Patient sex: M
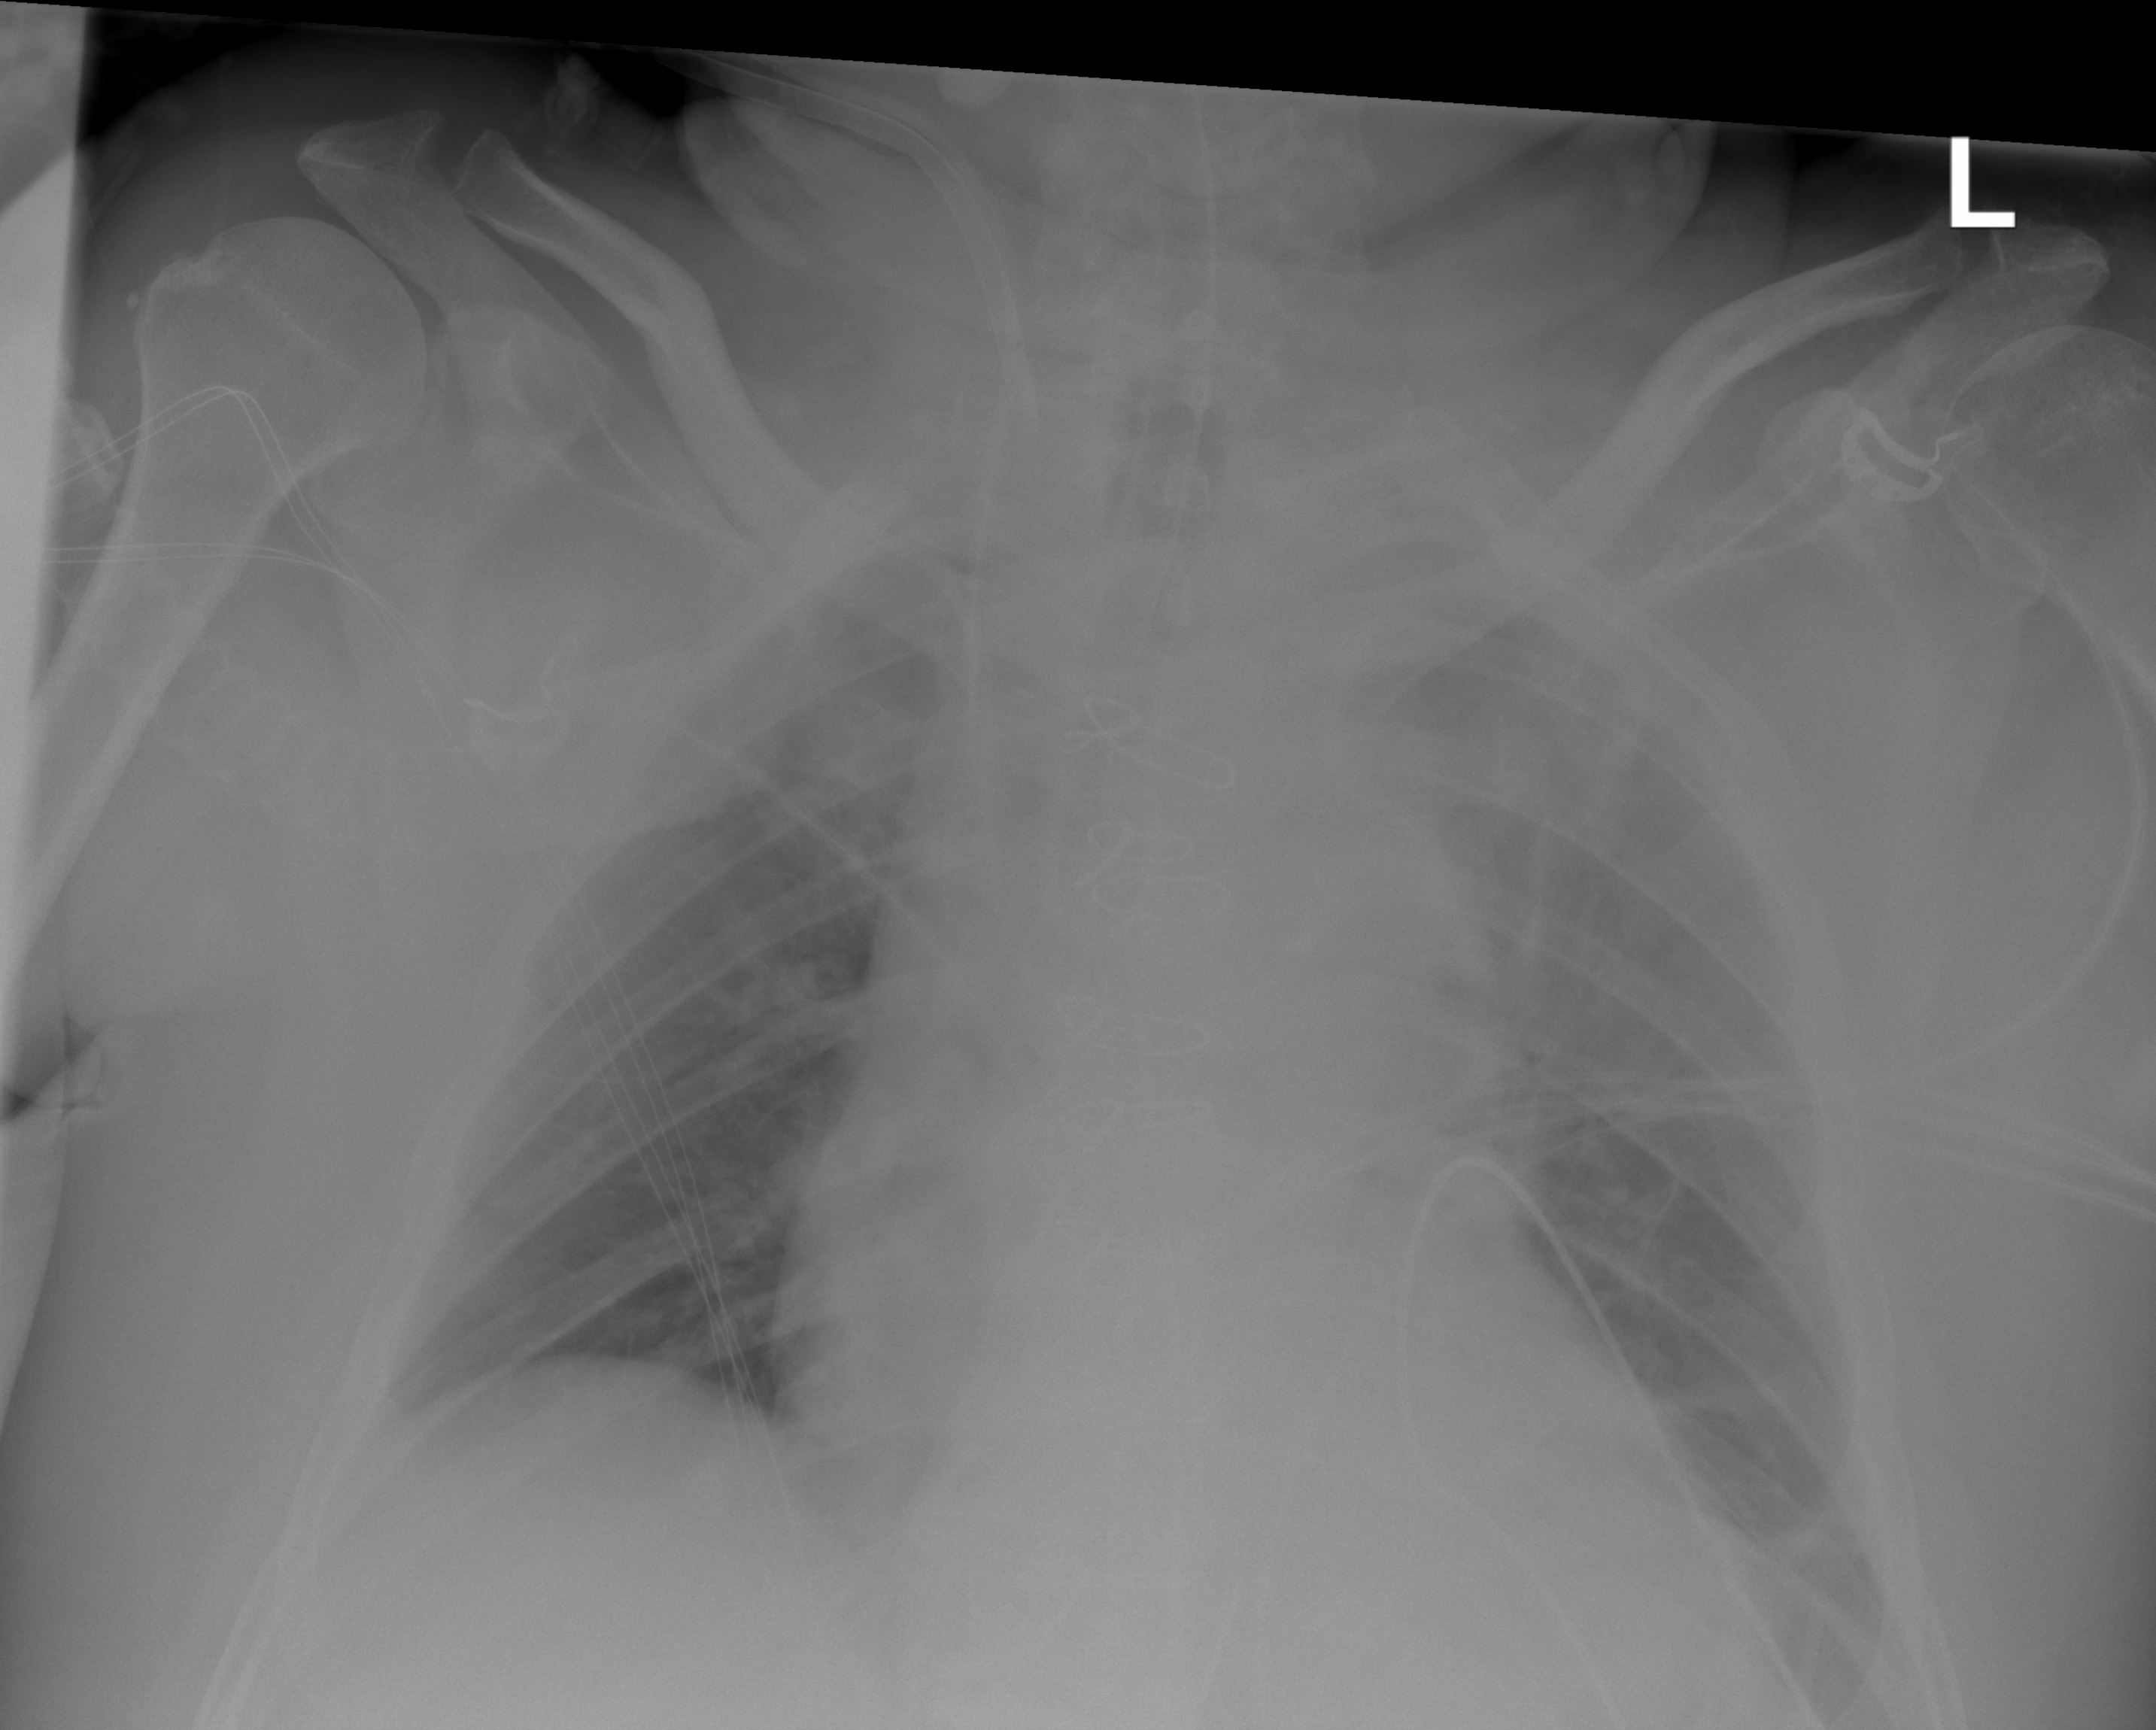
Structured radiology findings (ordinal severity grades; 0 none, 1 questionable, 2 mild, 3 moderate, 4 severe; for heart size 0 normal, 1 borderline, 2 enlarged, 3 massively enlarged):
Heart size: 2
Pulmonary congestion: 2
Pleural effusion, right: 1
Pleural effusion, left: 2
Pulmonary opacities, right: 0
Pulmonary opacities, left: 2
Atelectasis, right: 0
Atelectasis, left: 2